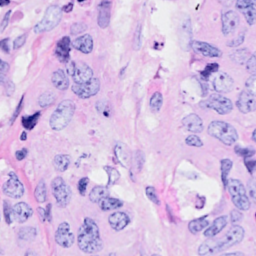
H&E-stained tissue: Breast